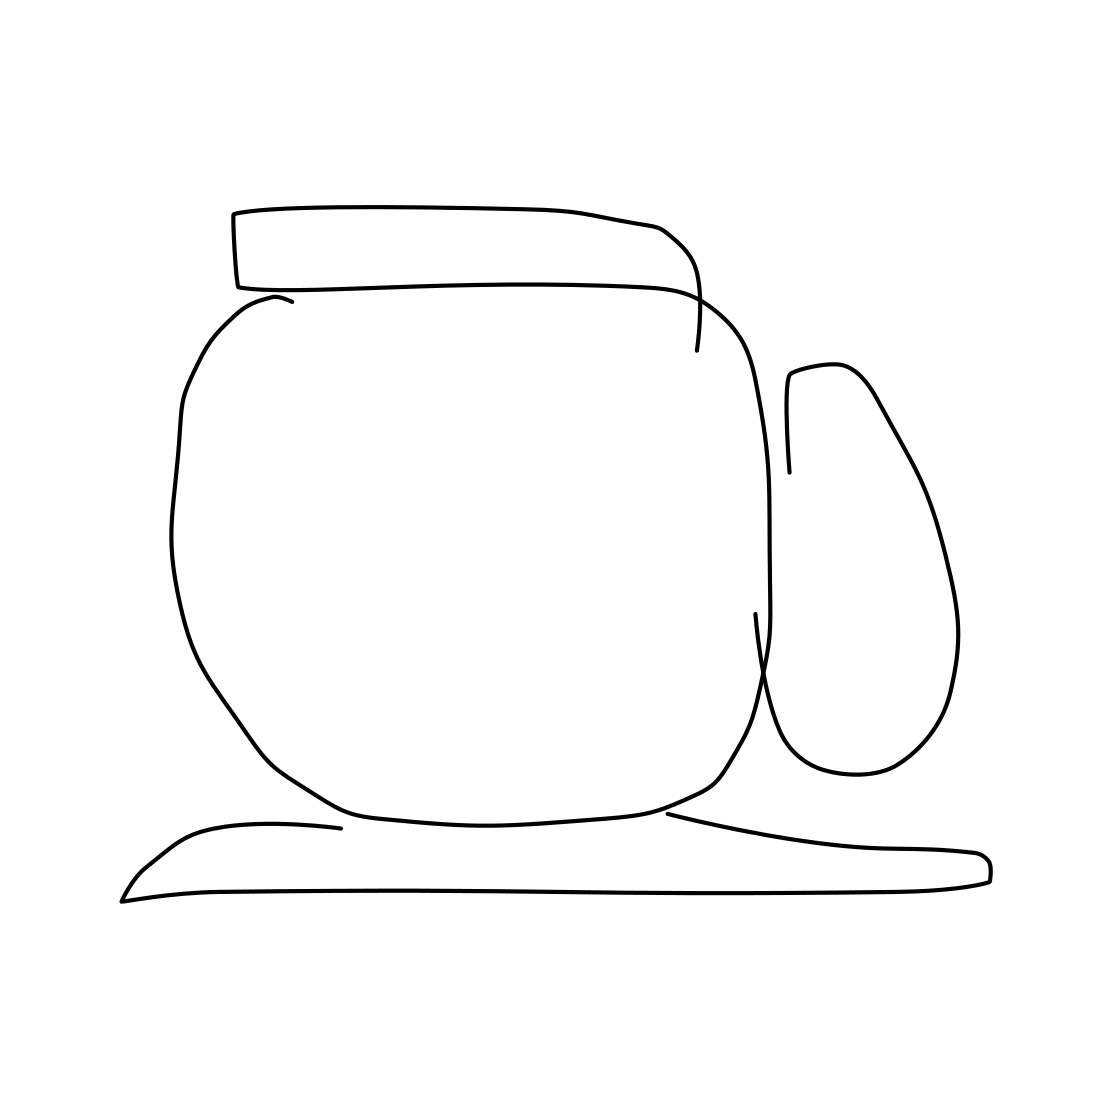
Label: teacup